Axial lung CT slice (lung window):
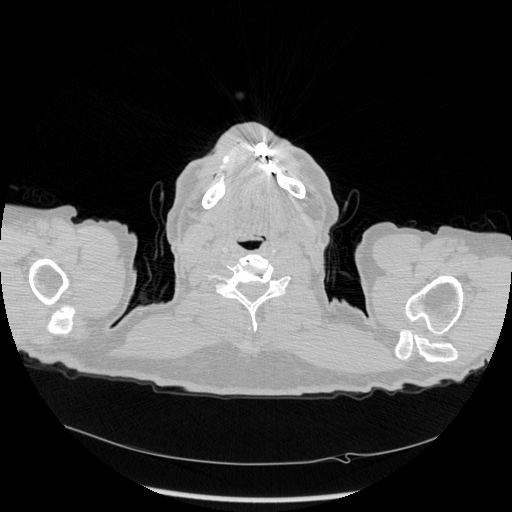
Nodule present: no